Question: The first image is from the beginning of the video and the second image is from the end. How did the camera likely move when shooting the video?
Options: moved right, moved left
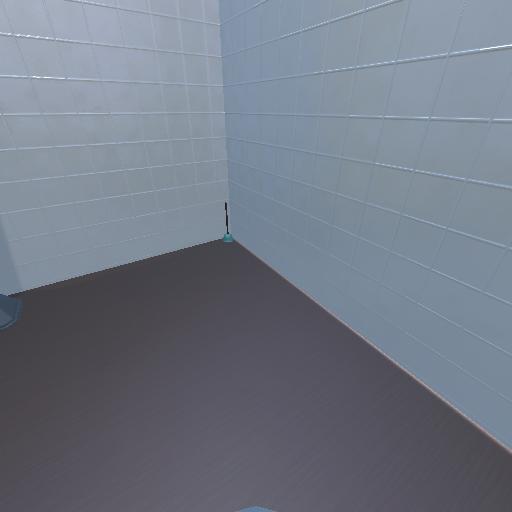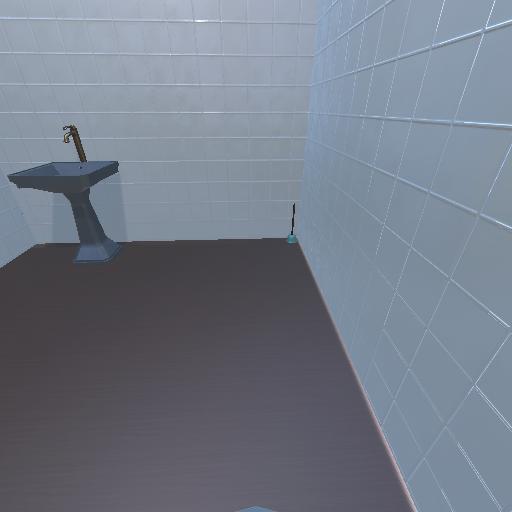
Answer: moved right